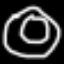
Label: donut